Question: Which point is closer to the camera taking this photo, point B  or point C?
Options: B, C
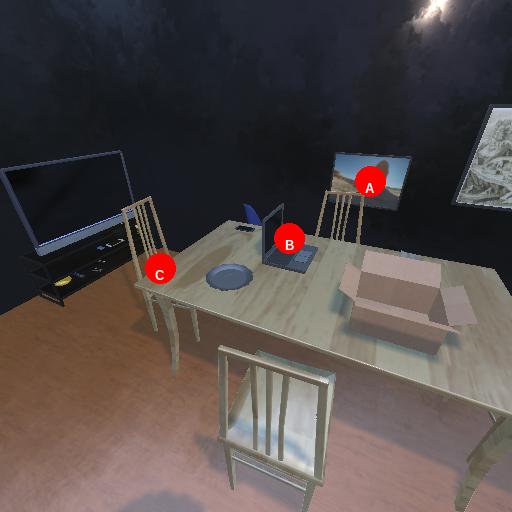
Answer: B